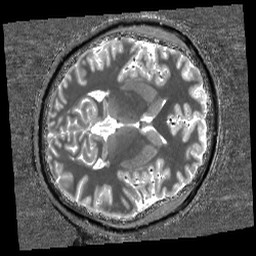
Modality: T1w
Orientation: axial